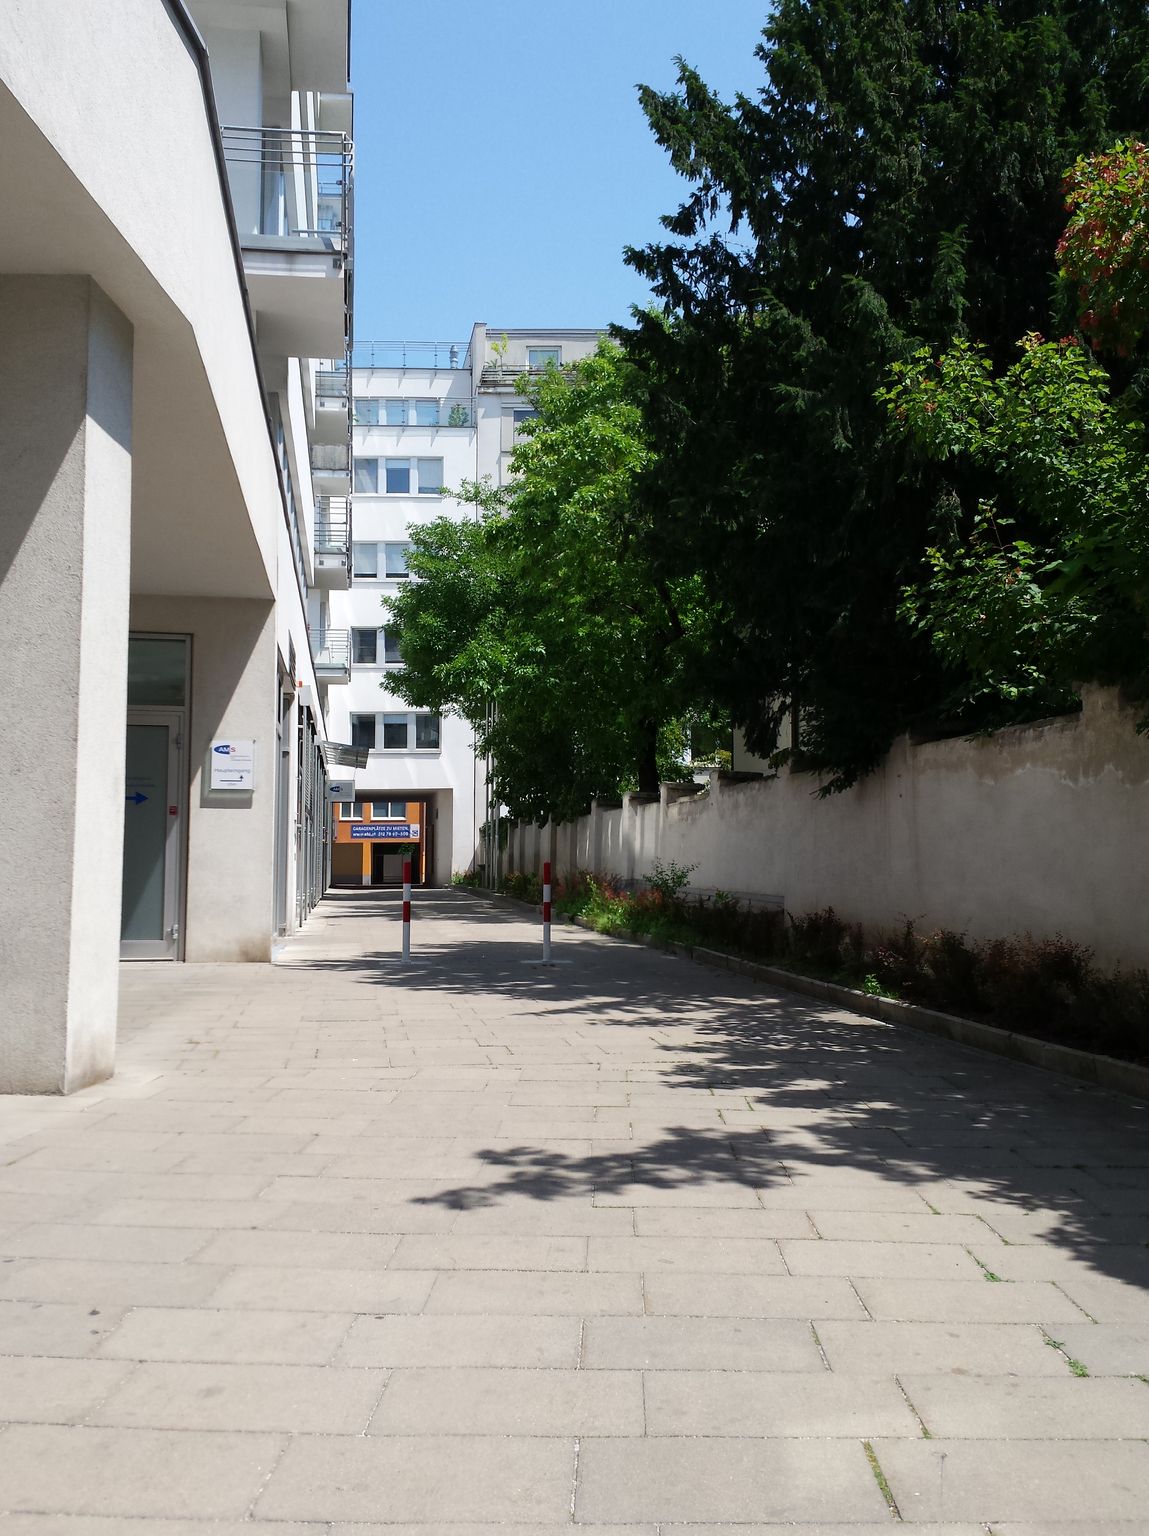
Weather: clear
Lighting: day
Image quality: good
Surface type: walking surface
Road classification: footway, residential, service
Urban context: urban centre
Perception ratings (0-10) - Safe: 4.76, Lively: 6.72, Beautiful: 6.39, Boring: 5.07, Depressing: 3.16, Wealthy: 3.88